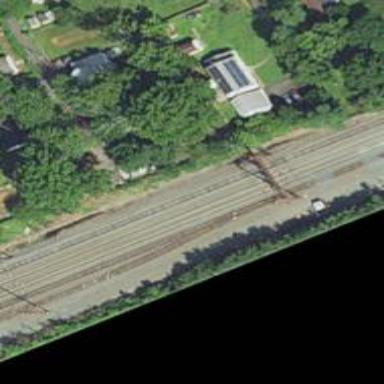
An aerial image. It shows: Railway track with contact line for electrification.